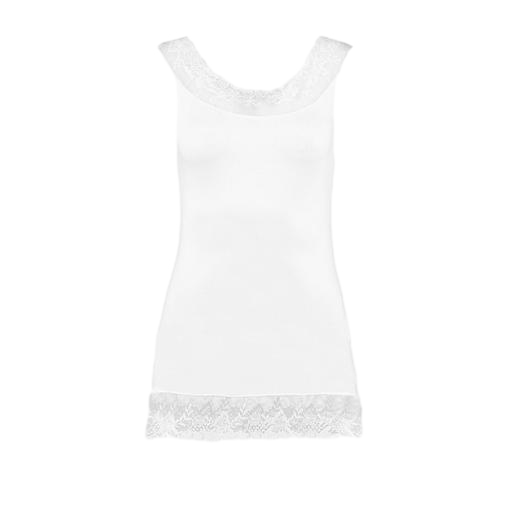
white vest top lace, white lace tank top, lace-trimmed ribbed tank, white background